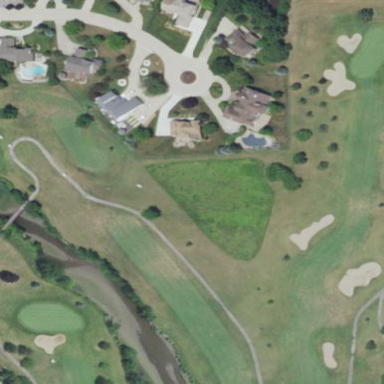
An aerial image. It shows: Rough grassy area used for golf.